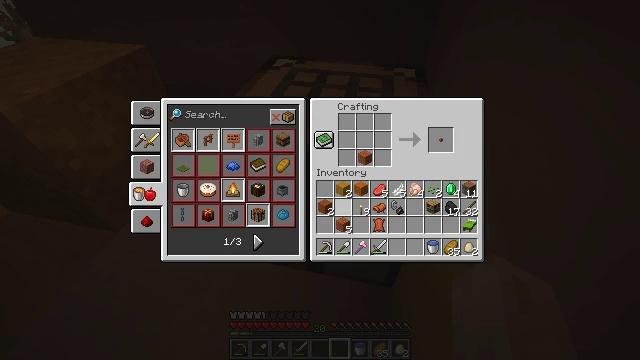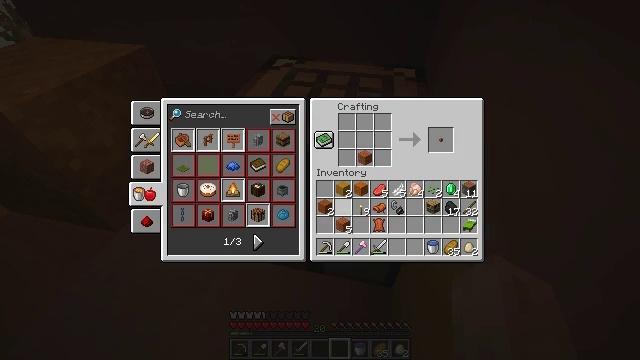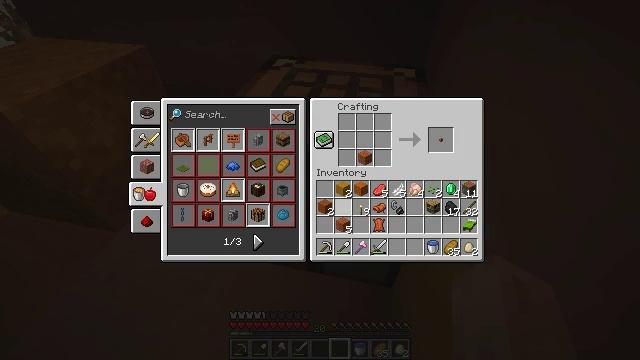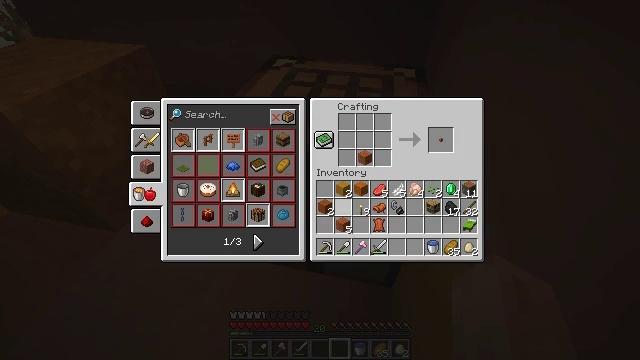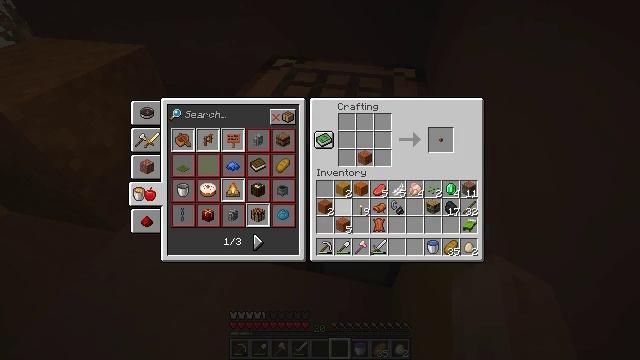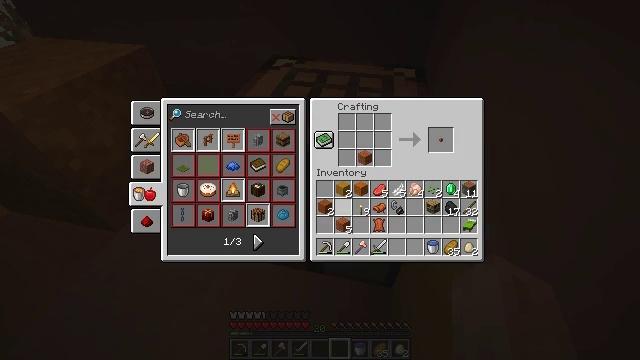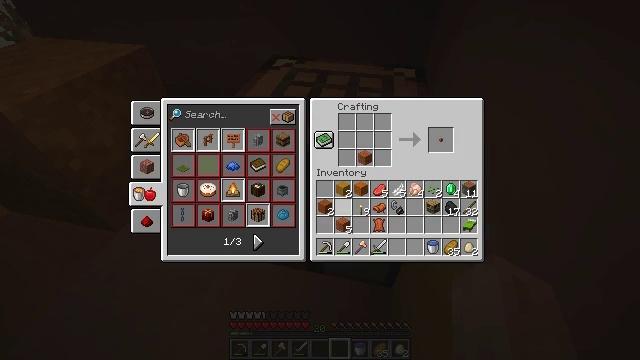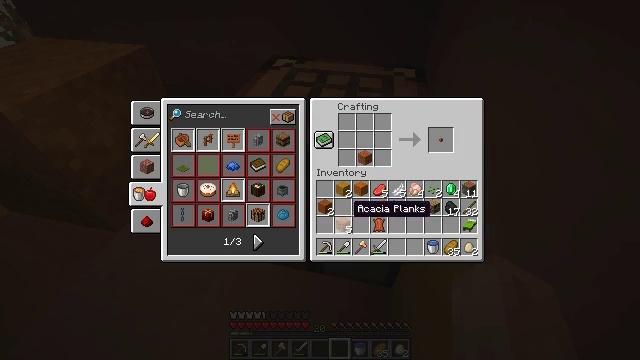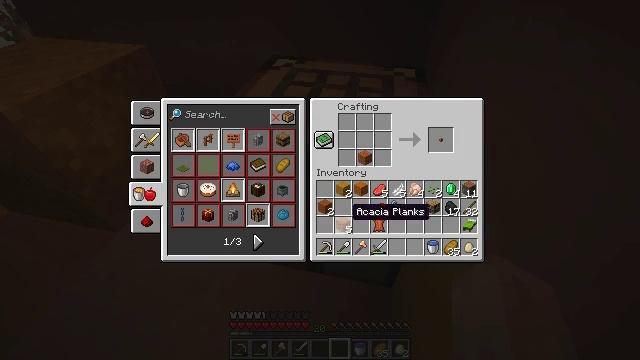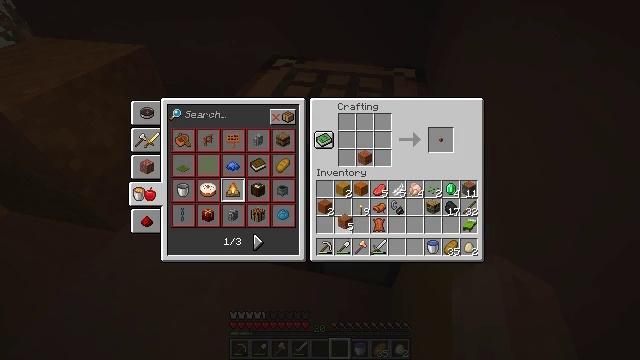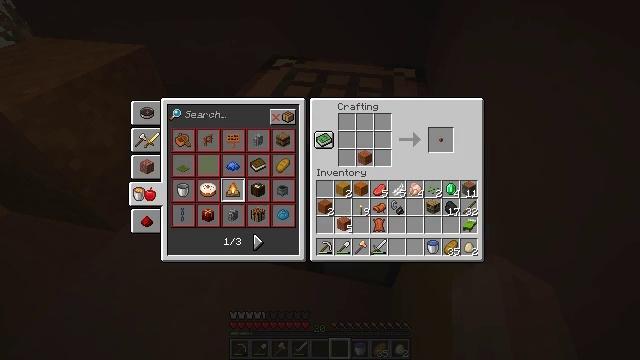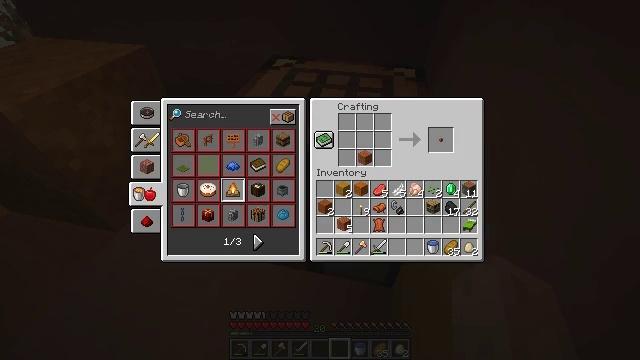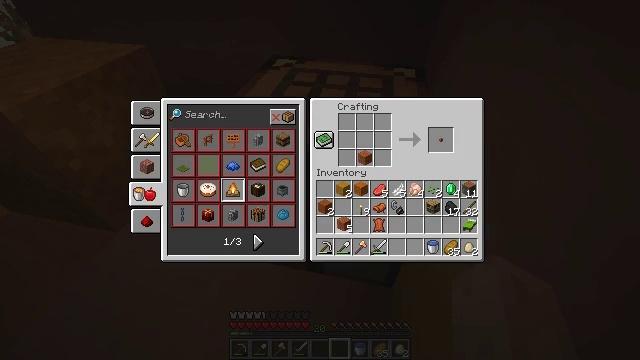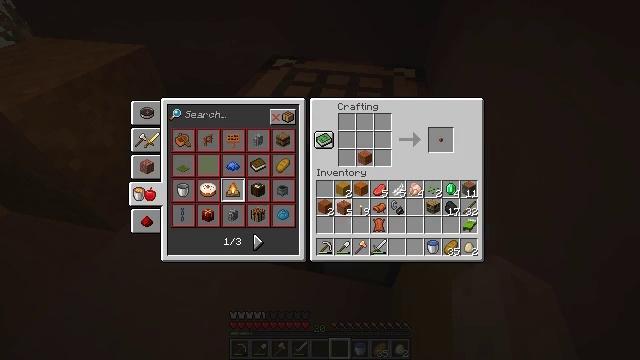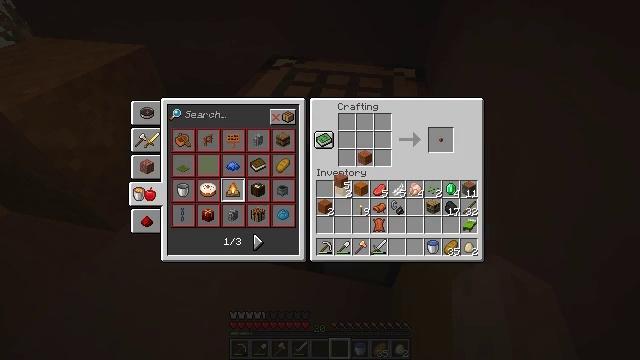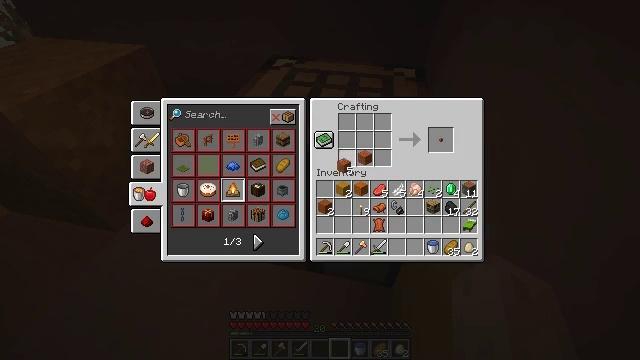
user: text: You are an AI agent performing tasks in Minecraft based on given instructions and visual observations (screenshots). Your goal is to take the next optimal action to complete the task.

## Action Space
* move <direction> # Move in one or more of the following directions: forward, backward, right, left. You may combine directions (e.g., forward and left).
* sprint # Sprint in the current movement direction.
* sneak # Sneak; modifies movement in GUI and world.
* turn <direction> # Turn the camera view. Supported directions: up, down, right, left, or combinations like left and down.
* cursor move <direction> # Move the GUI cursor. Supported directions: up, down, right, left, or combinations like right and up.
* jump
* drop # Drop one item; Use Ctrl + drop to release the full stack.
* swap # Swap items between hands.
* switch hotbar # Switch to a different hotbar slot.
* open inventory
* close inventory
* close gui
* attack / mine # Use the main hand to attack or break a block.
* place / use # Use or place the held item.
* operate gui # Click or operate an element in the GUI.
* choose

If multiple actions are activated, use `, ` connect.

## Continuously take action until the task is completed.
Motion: motion action
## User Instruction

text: Create an acacia slab with the crafting table.
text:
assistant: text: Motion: no_op
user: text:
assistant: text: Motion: no_op
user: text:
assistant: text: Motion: no_op
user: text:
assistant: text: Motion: no_op
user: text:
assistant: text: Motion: no_op
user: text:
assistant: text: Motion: no_op
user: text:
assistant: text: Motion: no_op
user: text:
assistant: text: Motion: no_op
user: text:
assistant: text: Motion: operate gui
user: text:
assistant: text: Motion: operate gui
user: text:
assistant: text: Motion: operate gui
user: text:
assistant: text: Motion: operate gui
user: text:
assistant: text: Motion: cursor move up
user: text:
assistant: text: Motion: cursor move up
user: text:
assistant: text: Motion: cursor move up
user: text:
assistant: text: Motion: no_op
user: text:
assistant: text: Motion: no_op
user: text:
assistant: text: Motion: no_op
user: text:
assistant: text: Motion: no_op
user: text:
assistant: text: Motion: no_op
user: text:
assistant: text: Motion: choose
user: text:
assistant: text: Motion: choose
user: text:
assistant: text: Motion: choose
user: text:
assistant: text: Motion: no_op
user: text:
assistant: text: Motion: cursor move up
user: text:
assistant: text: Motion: no_op
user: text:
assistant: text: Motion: no_op
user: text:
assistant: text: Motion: choose
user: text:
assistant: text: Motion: choose
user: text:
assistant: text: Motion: choose